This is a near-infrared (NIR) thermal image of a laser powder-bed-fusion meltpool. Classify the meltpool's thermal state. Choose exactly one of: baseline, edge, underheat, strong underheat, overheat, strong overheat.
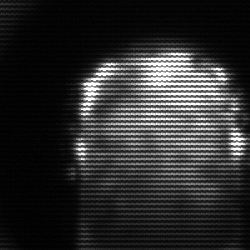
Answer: baseline